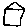
Label: house